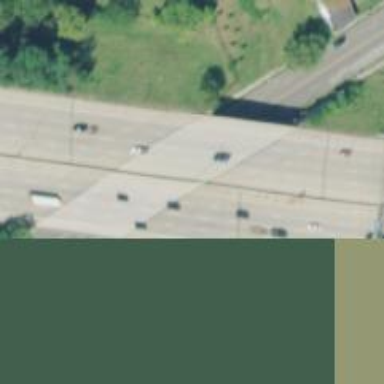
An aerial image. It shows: Motorway bridge.